Question: after working for hours, spending too much effort on this problem, I have almost given up! Here it is:
a list containing point objects where I have point object and line object defined as:
'''
class Point():
def __init__(self, x, y):
self._x = x
self._y = y
def __eq__(self, other):
return self.__dict__ == other.__dict__
'''
and
'''
class Line(object):
def __init__(self,p1, p2,name):
self.p1=p1
self.p2=p2
self.name=name
'''
I am trying to create a list of points, in the same order in which the lines are connected; upto now I can detect connections between lines e.g.
'''
p1=Point(2.1,2.0)
p2=Point(1.1,5.0)
p3=Point(4.1,3.0)
p4=Point(3.1,2.0)
'''
and
'''
line1=Line(p1,p2,"line.1")
line2=Line(p3,p2,"line.2")
line3=Line(p3,p4,"line.3")
line4=Line(p4,p1,"line.4")
'''
-

Normally, the points are not listed in order, and similarly the lines are also not ordered.
Upto now I can detect the spline connections in the following format (list of lists containing tuples:
'''
connectionList= [
[(line1, line1.p1), (line4, line4.p2)]
[(line2, line2.p1), (line3, line3.p1)]
[(line3, line3.p2), (line4, line4.p1)]
...
]
'''
I am trying to achieve the result in format '[p1, p3,p4, ..]'
The solution to above problem (after using the answer from @marqs) embedded in an example, is below:
'''
class Point():
def __init__(self, x, y):
self._x = x
self._y = y
def __eq__(self, other):
return self.__dict__ == other.__dict__
class Line(object):
def __init__(self,p1, p2,name):
self.p1=p1
self.p2=p2
self.name=name
p1=Point(1,1)
p2=Point(5,2)
p3=Point(1,5)
p4=Point(2,2)
p5=Point(5,5)
p6=Point(6,1)
p7=Point(6,5)
p8=Point(2,5)
s1=Line(p1,p3,"Line1")
s2=Line(p7,p6,"Line2")
s3=Line(p1,p6,"Line3")
s4=Line(p2,p5,"Line4")
s5=Line(p4,p8,"Line5")
s6=Line(p4,p2,"Line6")
s7=Line(p5,p7,"Line7")
s8=Line(p3,p8,"Line8")
def connectivity(s,sl):
s_L=[]
s_L=[spl1 for spl1 in sl]
s_L.remove(s)
connection=[]
for sp in s_L:
if s.p1==sp.p1:
connection.append([(s, s.p1), (sp, sp.p1)])
continue
elif s.p1==sp.p2:
connection.append([(s, s.p1), (sp, sp.p2)])
continue
elif s.p2==sp.p1:
connection.append([(s, s.p2), (sp, sp.p1)])
continue
elif s.p2==sp.p2:
connection.append([(s, s.p2), (sp, sp.p2)])
continue
else:
pass
return connection
def getPoints(connectionList):
firstConnection = connectionList[0]
points = [firstConnection[1][1]]
lastLine = firstConnection[1][0]
connectionList.remove(firstConnection)
while len(connectionList):
for connection in list(connectionList):
(line1, p1), (line2, p2) = connection
if lastLine == line1 or lastLine == line2:
points.append(p1)
lastLine = line1 if lastLine == line2 else line2
connectionList.remove(connection)
break
return points
con=[]
complete=[]
slist=[s1,s2,s3,s4,s5,s6,s7,s8]
for splineX in slist:
con=connectivity(splineX, slist)
prev=[temp1 for temp01 in complete for temp1 in temp01]
if not (con[0][0] in prev or con[0][1] in prev):
complete.append(con[0])
if len(con)>1:
if not (con[1][0] in prev or con[1][1] in prev):
complete.append(con[1])
connectionList=[xyz for xyz in complete]
pointList=getPoints(connectionList)
pointcord=[]
for pnt in pointList:
pointcord.append((pnt._x, pnt._y))
print "Ordered list of points:
" , pointcord
'''
The result is:
'Ordered list of points: [(1, 1), (6, 1), (6, 5), (5, 5), (5, 2), (2, 2), (2, 5), (1, 5)]'
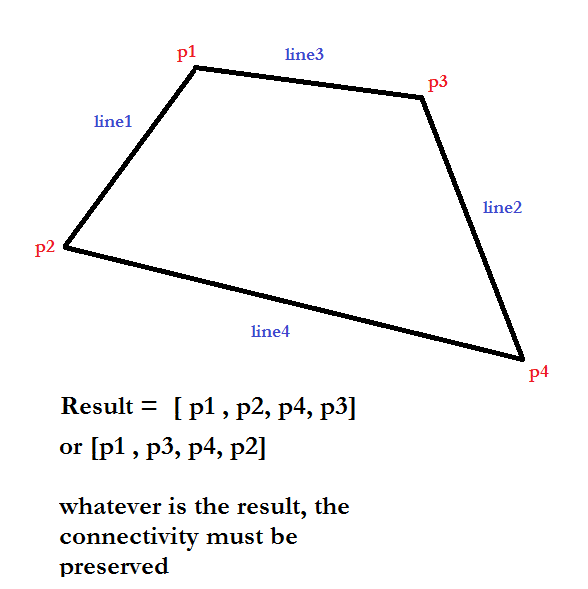
Answer: I have given your problem a try. The function belows try to find the matching lines and saves the points. It assumes that connectionList is correct. If it is not, the function will probably go into an infinite loop.
'''
def getPoints(connectionList):
firstConnection = connectionList[0]
points = [firstConnection[1][1]]
lastLine = firstConnection[1][0]
connectionList.remove(firstConnection)
while len(connectionList):
for connection in list(connectionList):
(line1, p1), (line2, p2) = connection
if lastLine == line1 or lastLine == line2:
points.append(p1)
lastLine = line1 if lastLine == line2 else line2
connectionList.remove(connection)
break
return points
'''